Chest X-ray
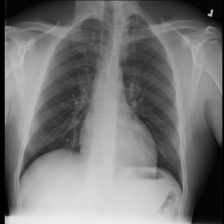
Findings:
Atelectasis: negative
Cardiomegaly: negative
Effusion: negative
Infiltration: negative
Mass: negative
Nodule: negative
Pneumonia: negative
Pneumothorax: negative
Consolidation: negative
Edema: negative
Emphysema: negative
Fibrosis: negative
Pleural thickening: negative
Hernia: negative